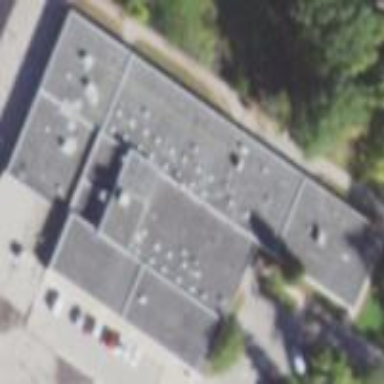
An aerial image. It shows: School building.